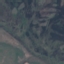
Land use / land cover class: HerbaceousVegetation